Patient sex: M
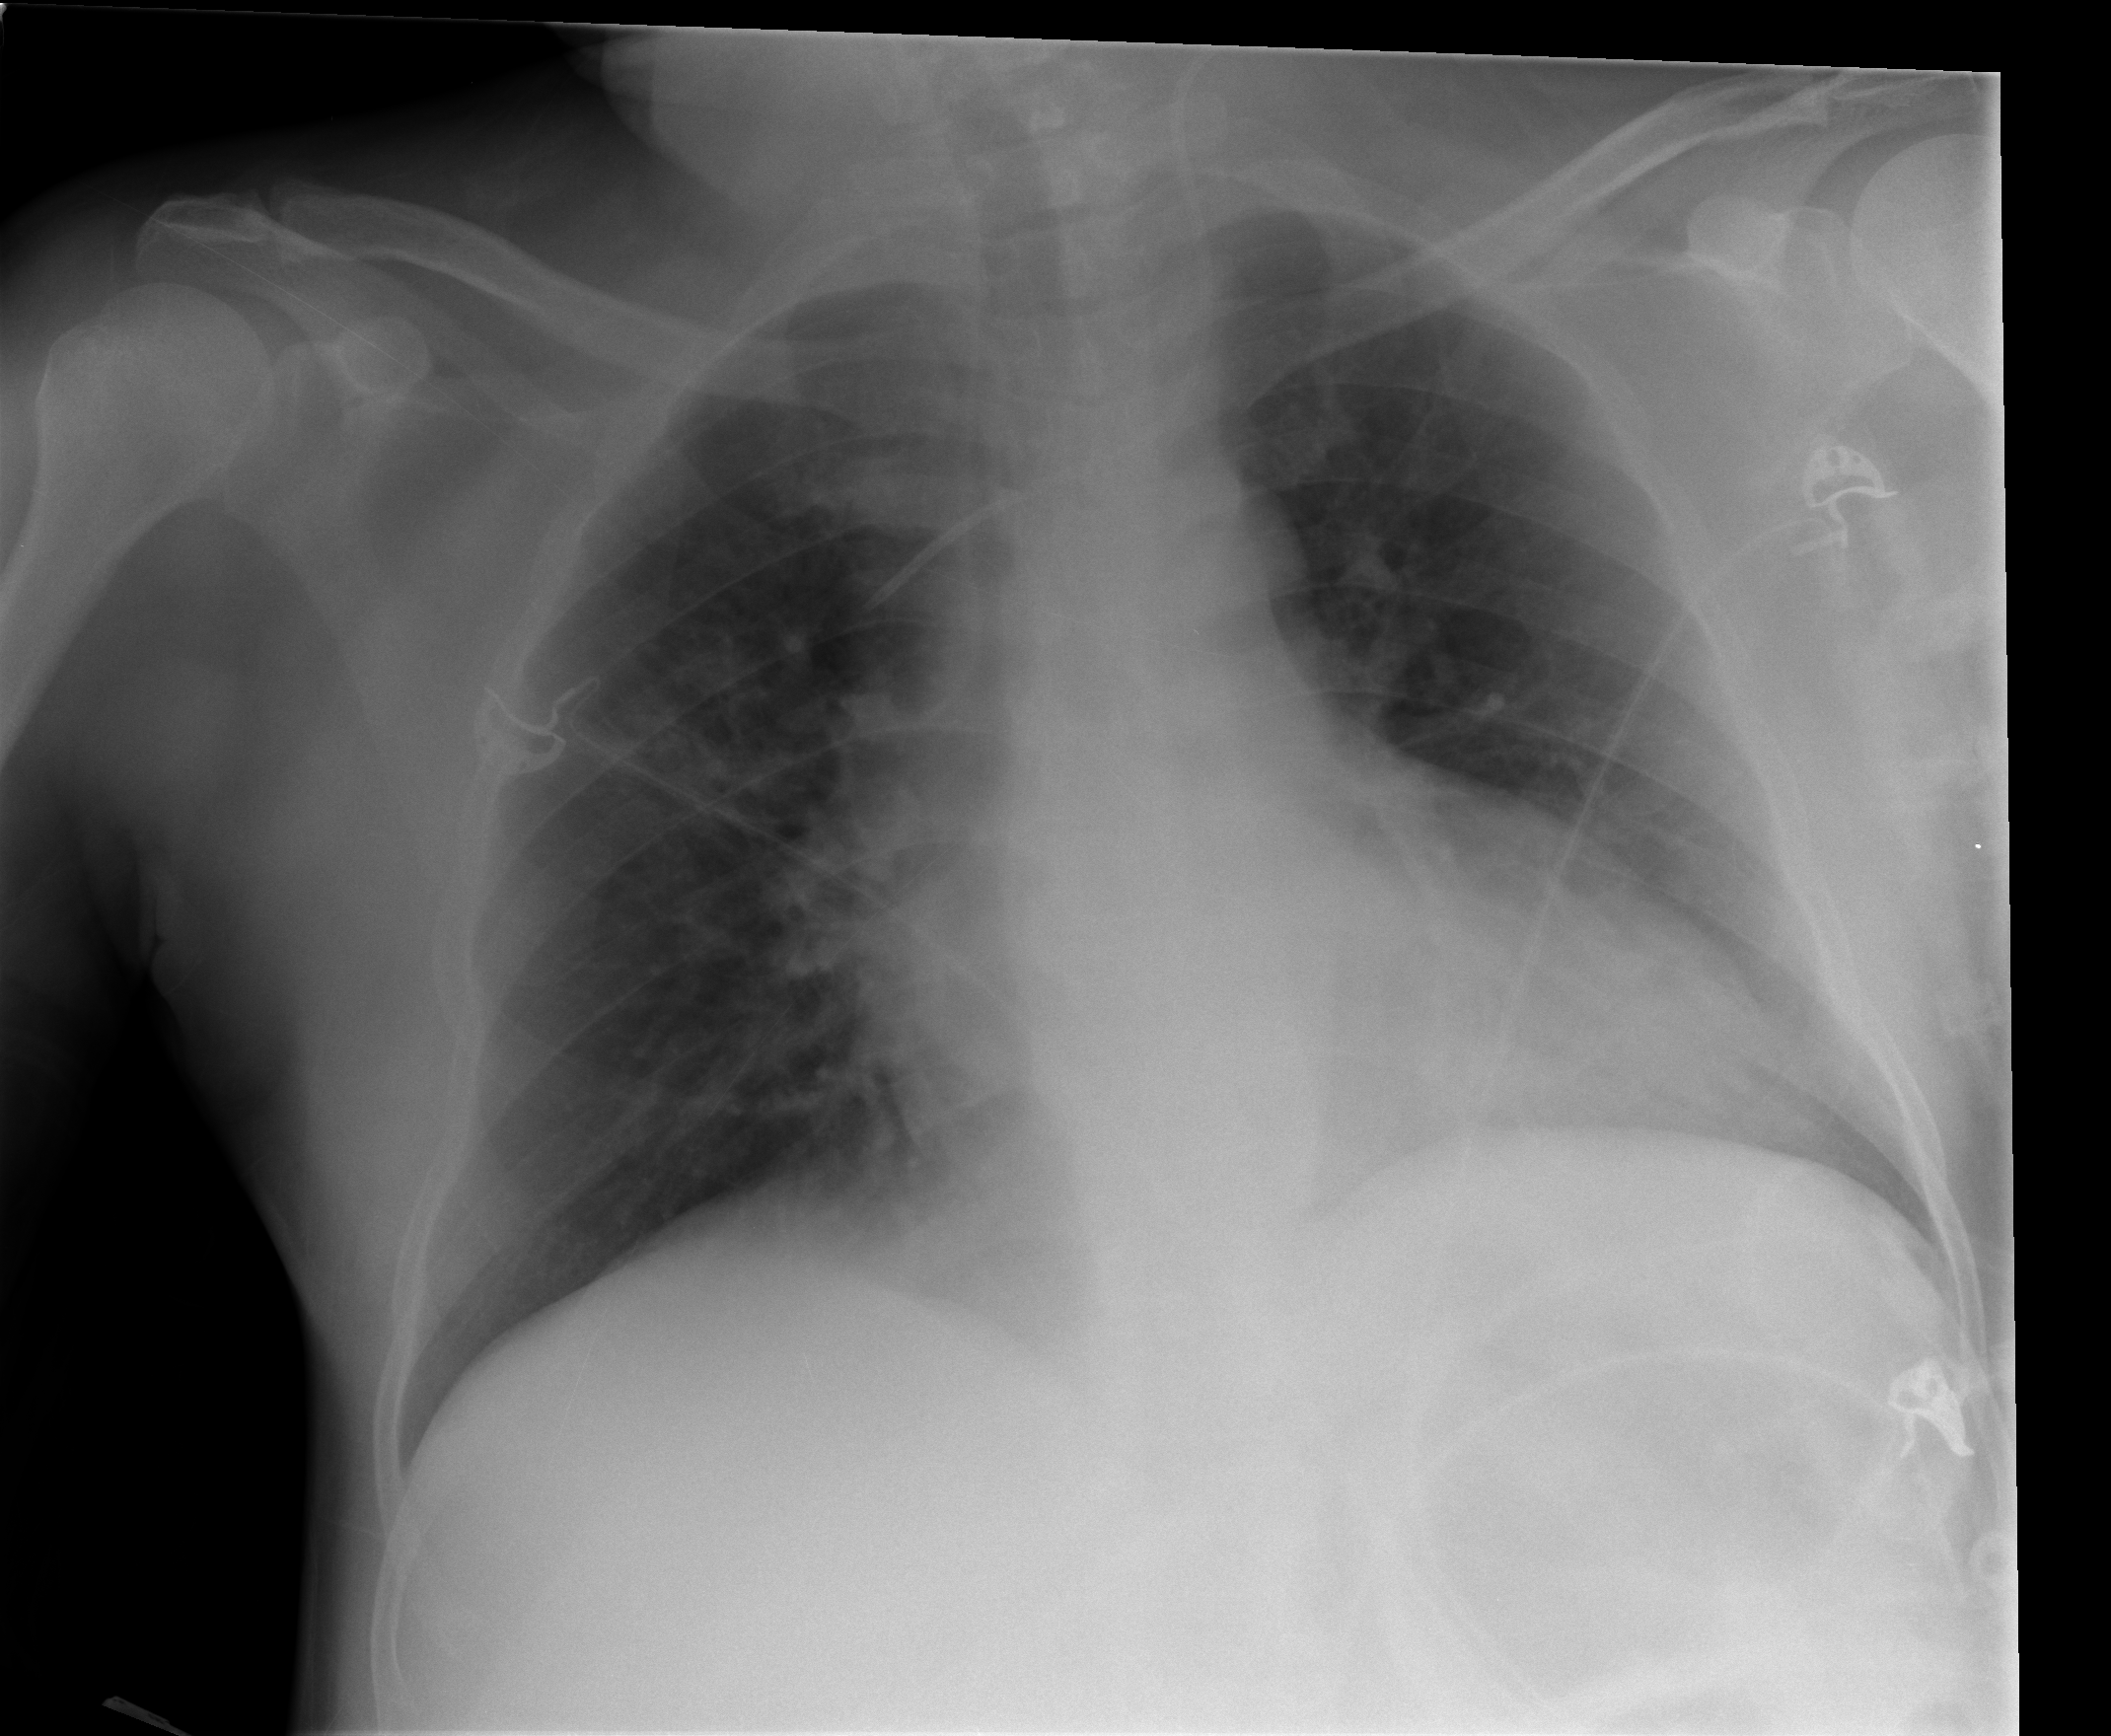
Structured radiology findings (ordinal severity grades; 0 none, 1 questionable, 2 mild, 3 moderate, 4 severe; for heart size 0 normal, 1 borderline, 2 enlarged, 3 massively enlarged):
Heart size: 2
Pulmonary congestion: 2
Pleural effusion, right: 0
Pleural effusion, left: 0
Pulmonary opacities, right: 2
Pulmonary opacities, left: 1
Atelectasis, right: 1
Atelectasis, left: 2